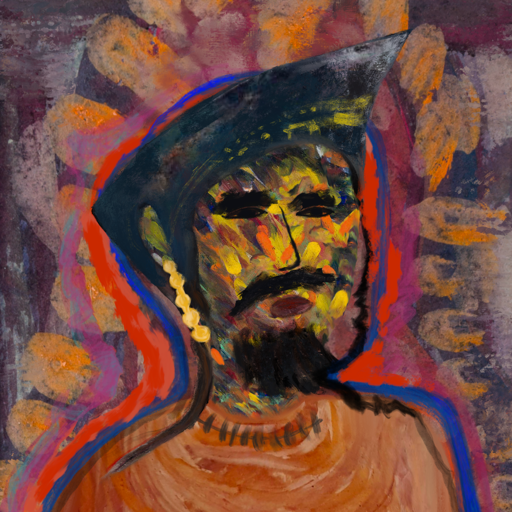
Background: Doll, Head And Neck Side: An_Impression, Face Side: Mosgoul, Bust: Pious_Lady, Hair Side: Experience, Head Accessory: Irani, Second Necklace: Blank, Necklace: In_The_Sun, Baby: Blank